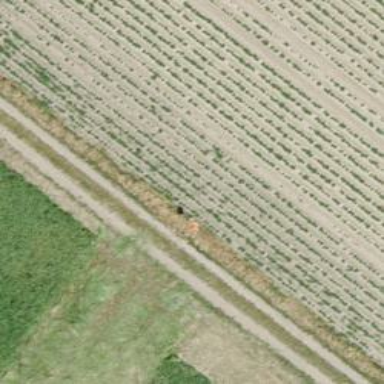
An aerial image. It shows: Orange aerial marker.